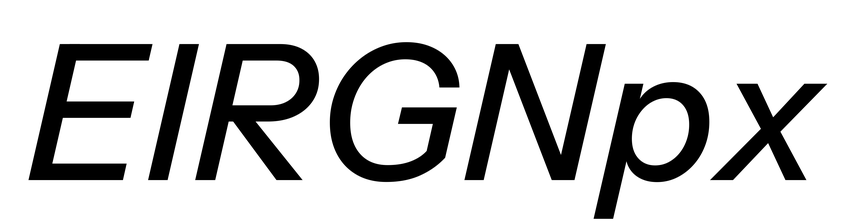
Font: InstrumentSans-Italic_Medium_Italic